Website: ulta-beauty
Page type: delivery-shipping
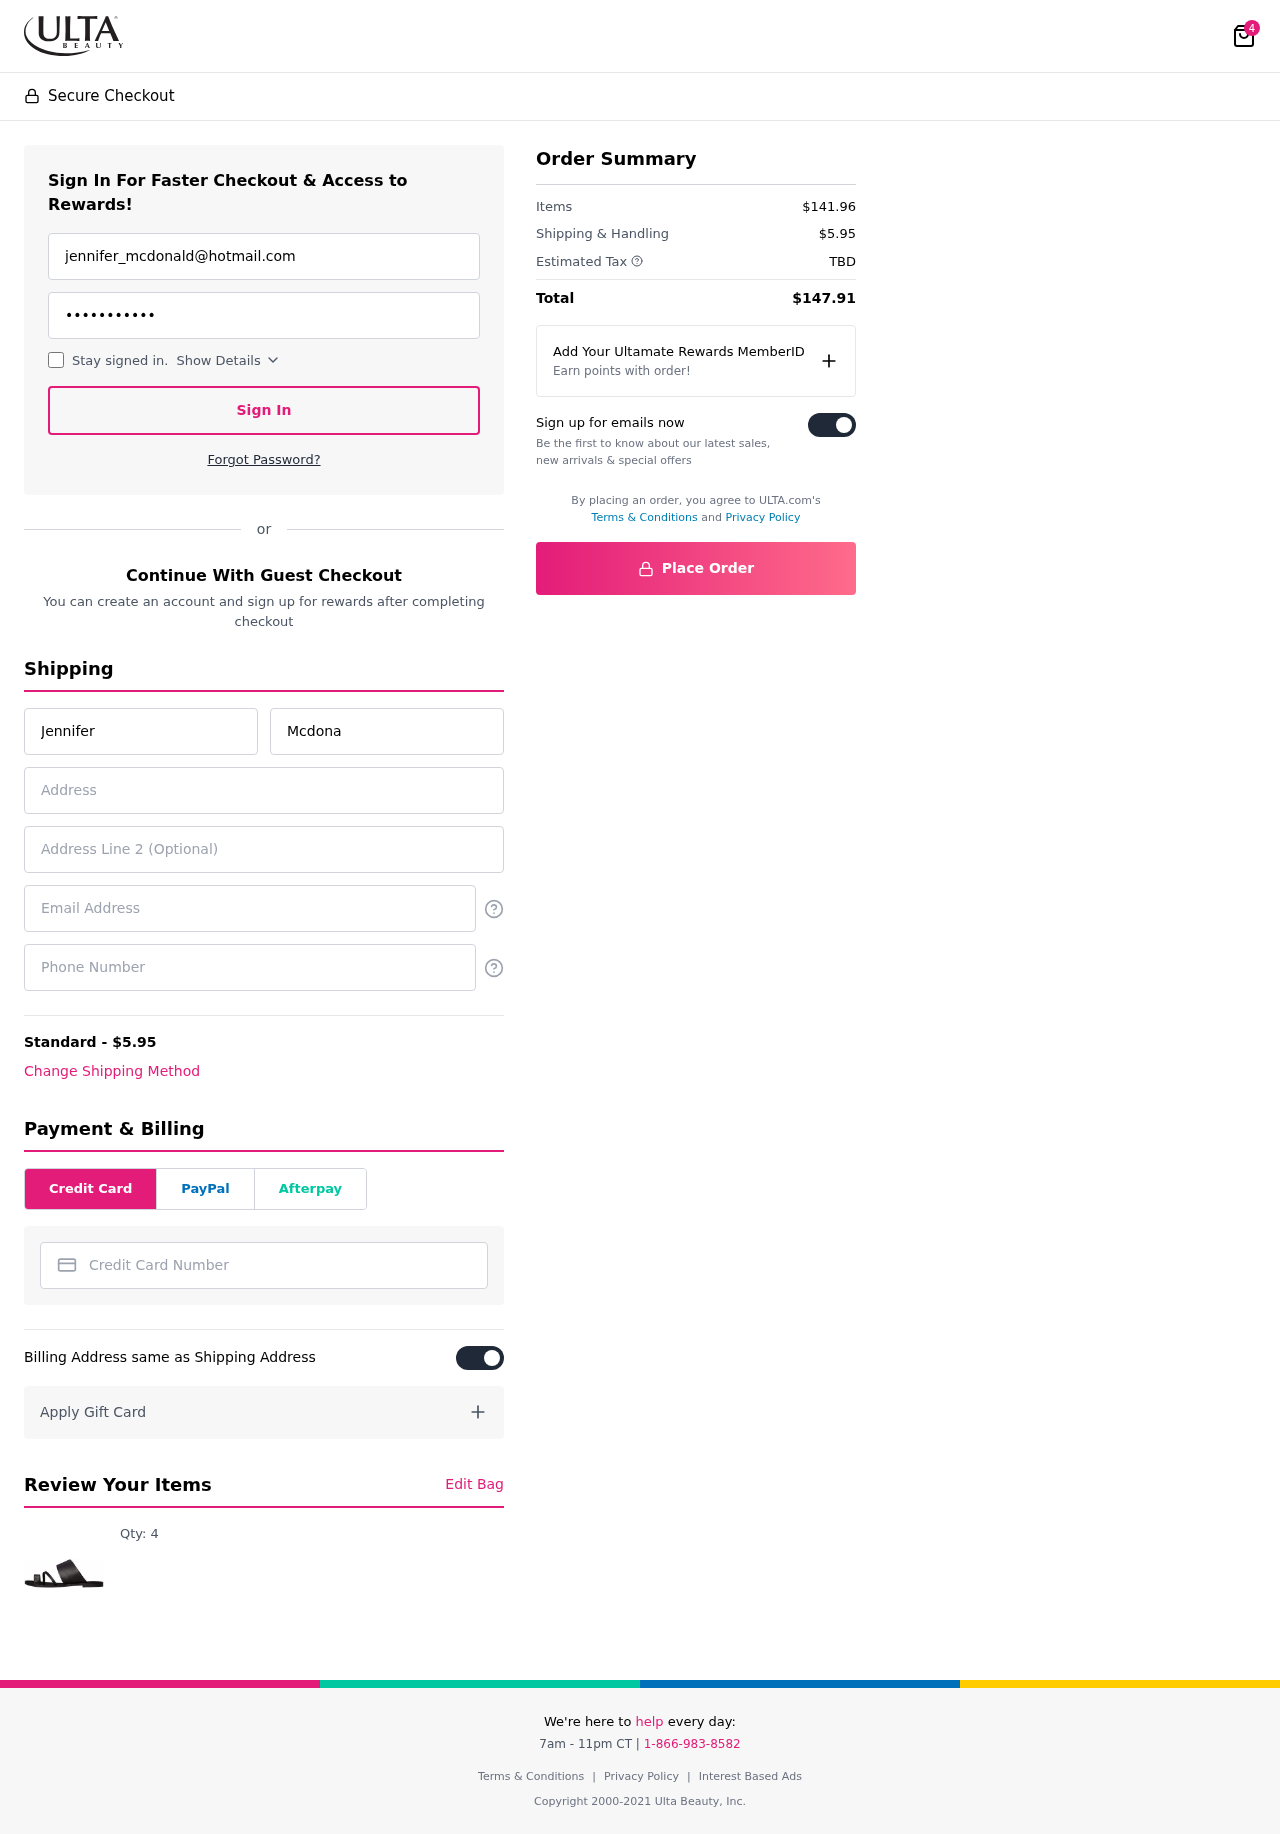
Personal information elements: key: PII_CARD_NUMBER
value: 2708 4889 8477 9932
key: PII_EMAIL
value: jennifer_mcdonald@hotmail.com
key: PII_EMAIL2
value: jennifer_mcdonald@hotmail.com
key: PII_FIRSTNAME
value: Jennifer
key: PII_LASTNAME
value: Mcdonald
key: PII_PHONE
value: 7797618192
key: PII_STREET
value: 505 Roberts Divide
Product elements: key: PRODUCT1_QUANTITY
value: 4
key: PRODUCT1
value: Qty: 4
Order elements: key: ORDER_NUM_ITEMS
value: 4
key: ORDER_SHIPPING_COST
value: $5.95
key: ORDER_SUBTOTAL
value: $141.96
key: ORDER_TAX
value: TBD
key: ORDER_TOTAL
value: $147.91